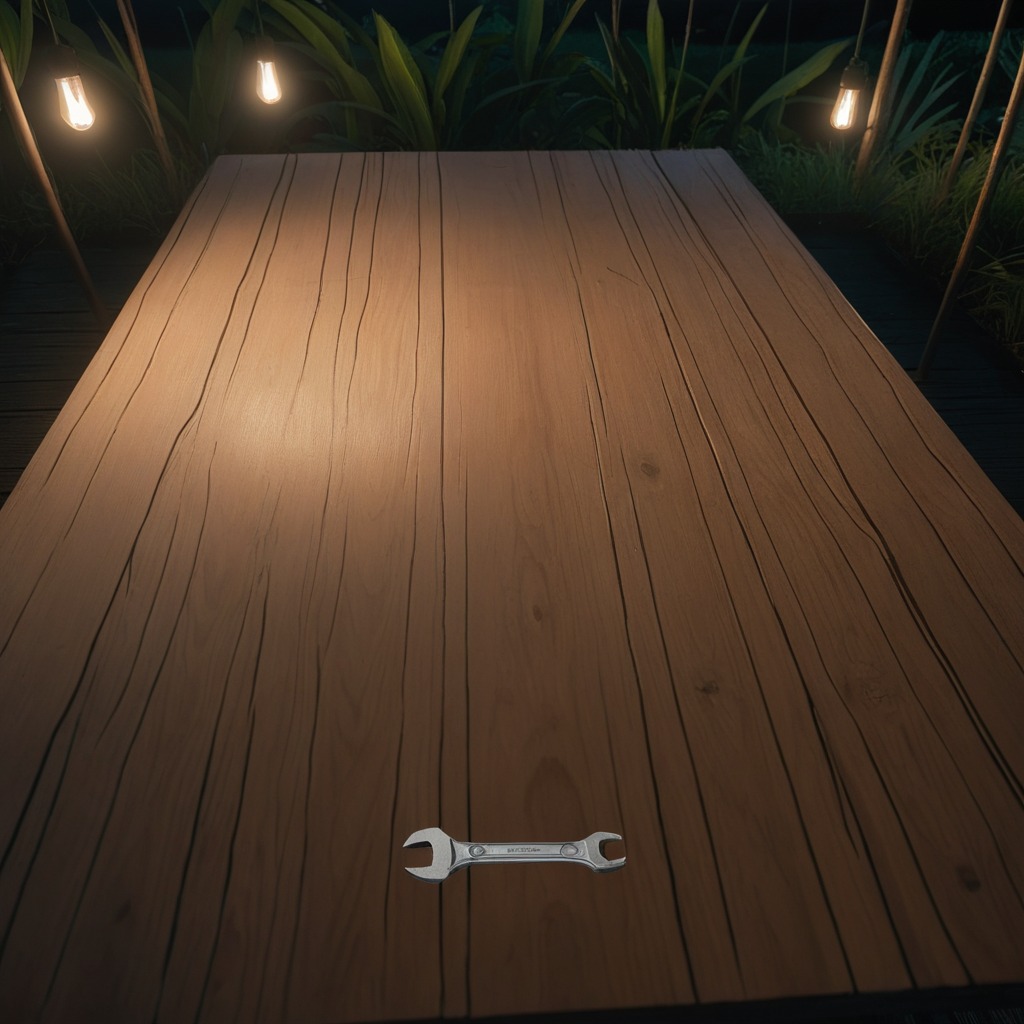
An wrench lies on a wooden table inside a jungle field workshop tent at night.